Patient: sex M, age 21
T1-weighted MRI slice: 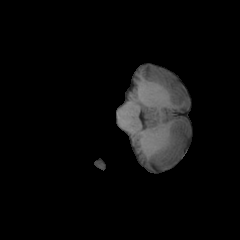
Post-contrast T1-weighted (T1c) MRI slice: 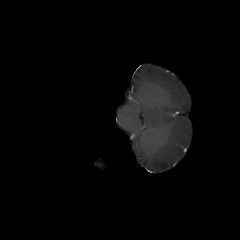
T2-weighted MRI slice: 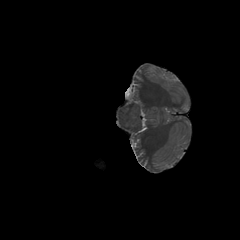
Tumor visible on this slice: no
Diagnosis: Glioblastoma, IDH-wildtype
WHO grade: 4